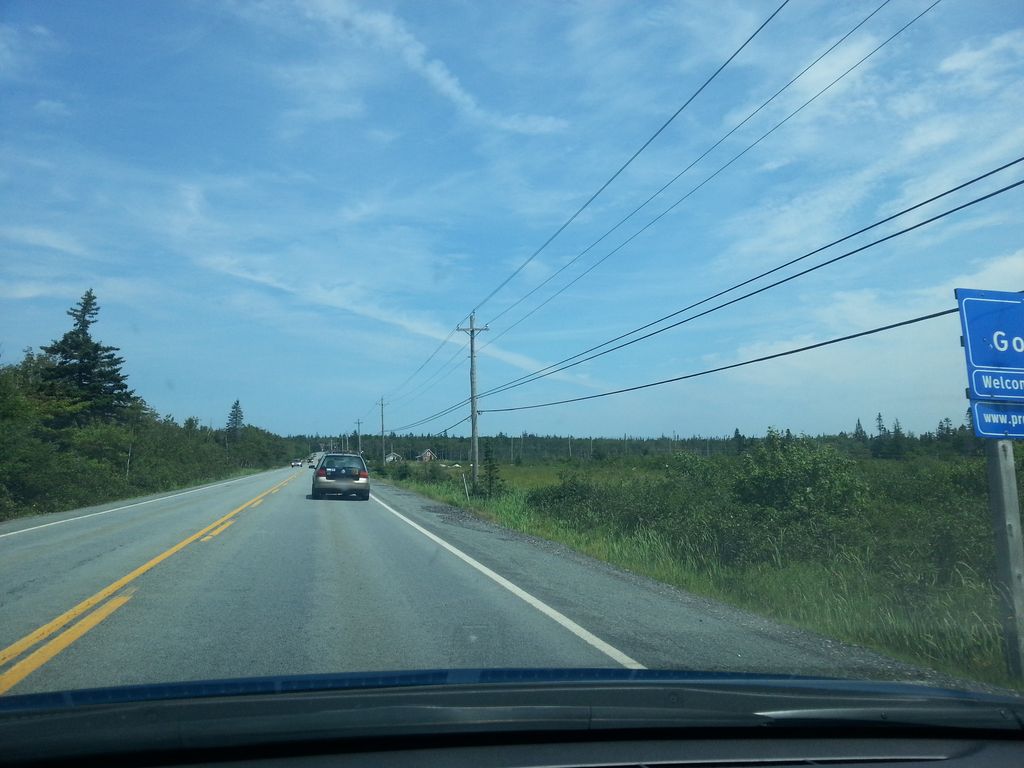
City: halifax